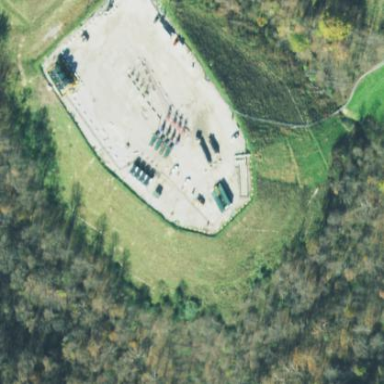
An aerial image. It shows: Industrial area used for fracking.